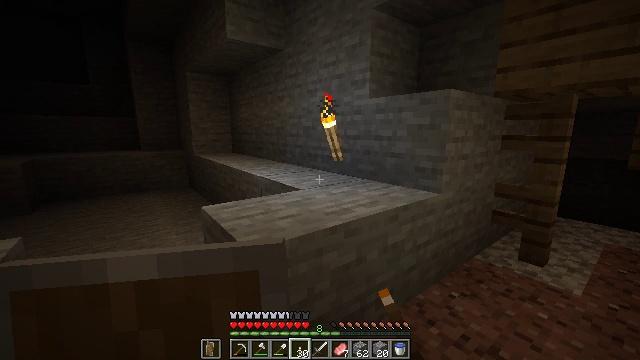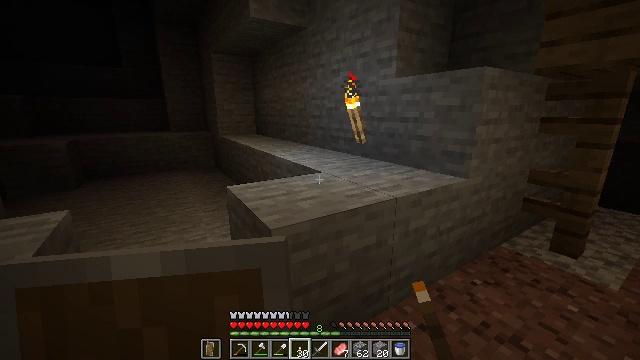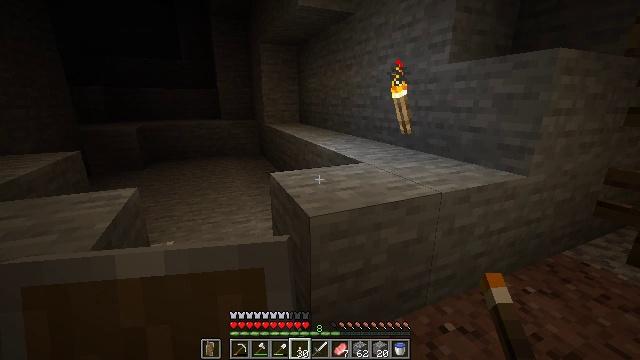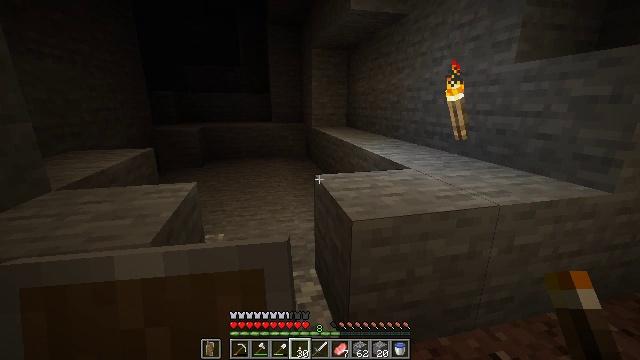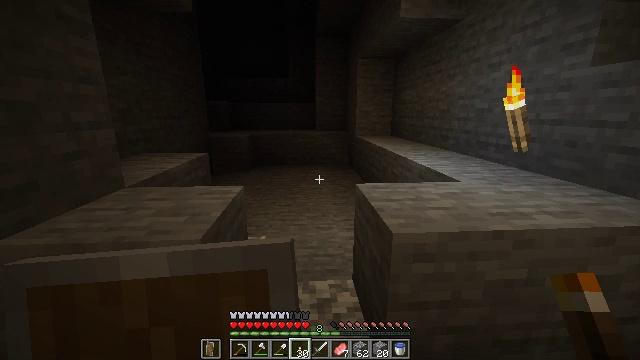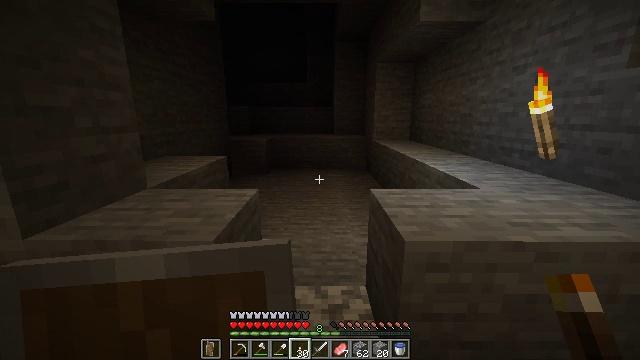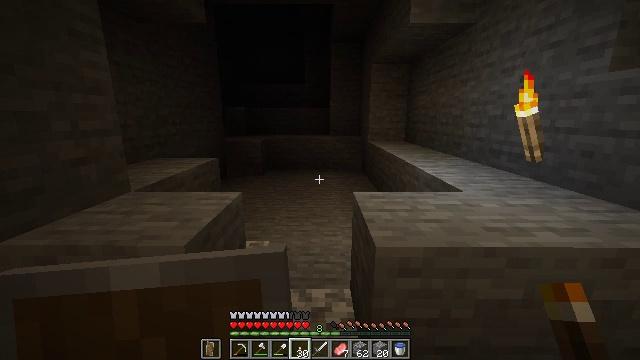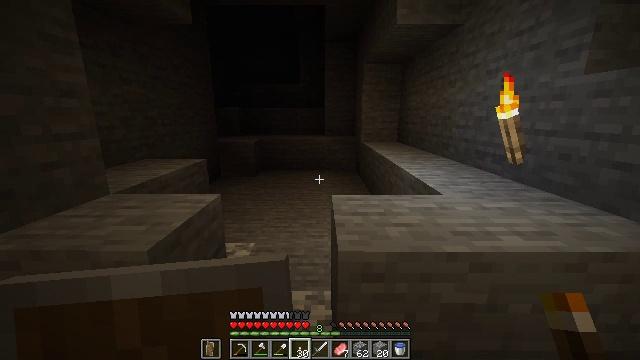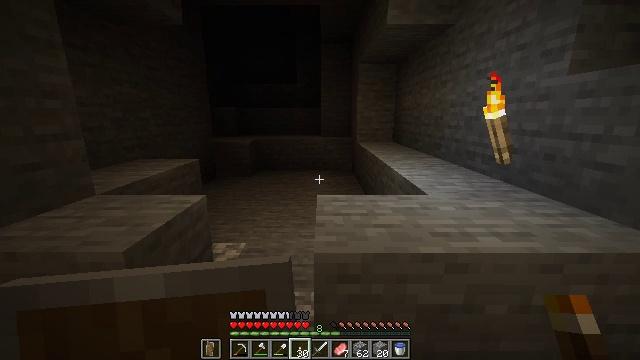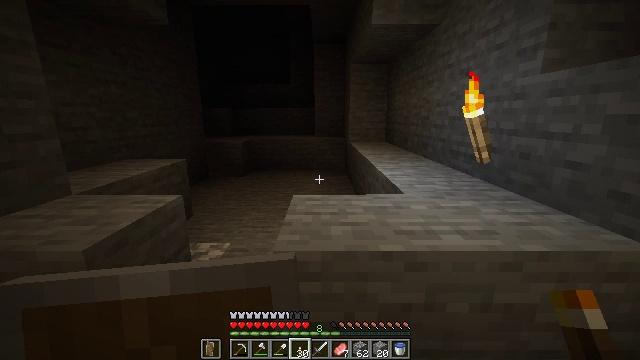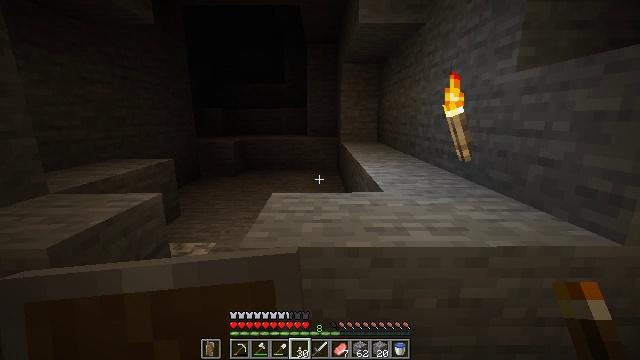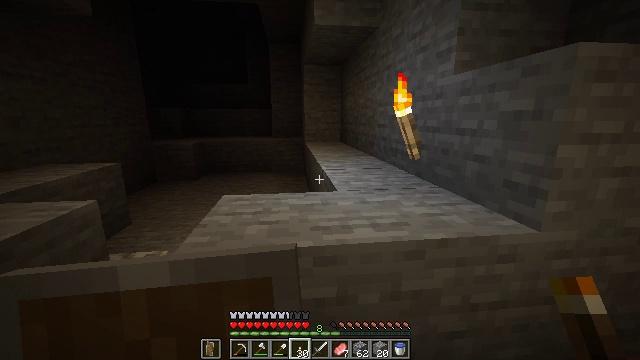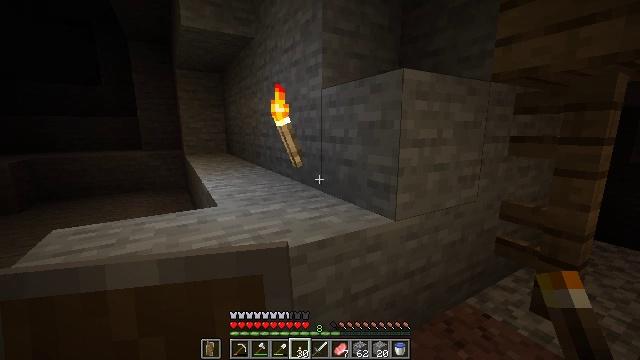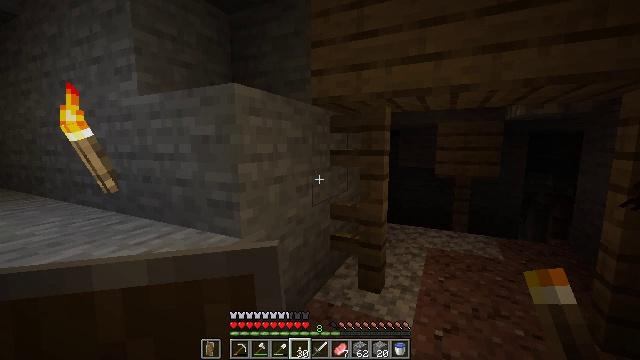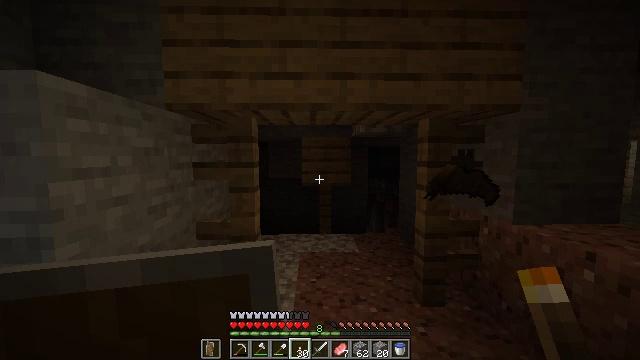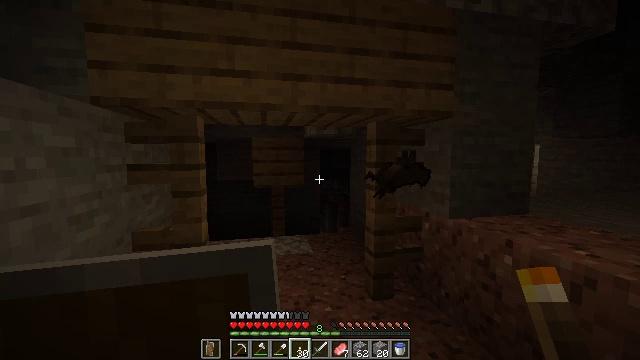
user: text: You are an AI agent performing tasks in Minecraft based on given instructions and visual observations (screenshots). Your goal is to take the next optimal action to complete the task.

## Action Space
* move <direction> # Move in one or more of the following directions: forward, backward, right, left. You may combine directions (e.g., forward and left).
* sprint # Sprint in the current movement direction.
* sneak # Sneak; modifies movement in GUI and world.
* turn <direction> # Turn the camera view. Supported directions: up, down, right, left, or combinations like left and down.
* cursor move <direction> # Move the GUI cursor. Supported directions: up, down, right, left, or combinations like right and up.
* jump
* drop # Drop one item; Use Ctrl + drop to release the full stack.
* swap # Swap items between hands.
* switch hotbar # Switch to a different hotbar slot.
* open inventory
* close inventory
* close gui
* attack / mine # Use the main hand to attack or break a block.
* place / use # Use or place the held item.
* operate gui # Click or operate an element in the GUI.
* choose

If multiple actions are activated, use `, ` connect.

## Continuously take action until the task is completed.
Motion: motion action
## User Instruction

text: Combat the bat.
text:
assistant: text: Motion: turn left and down
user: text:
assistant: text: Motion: turn left and down
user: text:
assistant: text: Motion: turn left
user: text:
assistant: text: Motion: turn left and up
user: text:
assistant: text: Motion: move right, turn left
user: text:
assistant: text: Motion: move right
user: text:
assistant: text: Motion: move right
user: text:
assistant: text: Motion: move right
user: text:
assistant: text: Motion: move right
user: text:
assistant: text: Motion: move right
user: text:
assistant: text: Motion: turn right
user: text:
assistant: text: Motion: turn right and up
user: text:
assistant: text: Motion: turn right and up
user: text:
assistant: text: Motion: turn right and up
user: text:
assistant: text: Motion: turn right
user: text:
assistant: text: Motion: no_op
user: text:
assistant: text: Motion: no_op
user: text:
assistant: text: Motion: no_op
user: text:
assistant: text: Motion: no_op
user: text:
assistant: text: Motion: turn down
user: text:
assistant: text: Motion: move forward, turn down
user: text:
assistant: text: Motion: move forward, turn down
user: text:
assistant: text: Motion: move forward, turn down
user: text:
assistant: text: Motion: move forward, turn down
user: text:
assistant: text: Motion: move forward
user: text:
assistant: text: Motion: move forward
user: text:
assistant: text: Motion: move forward
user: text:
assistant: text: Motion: no_op
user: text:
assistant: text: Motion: no_op
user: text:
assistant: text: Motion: no_op